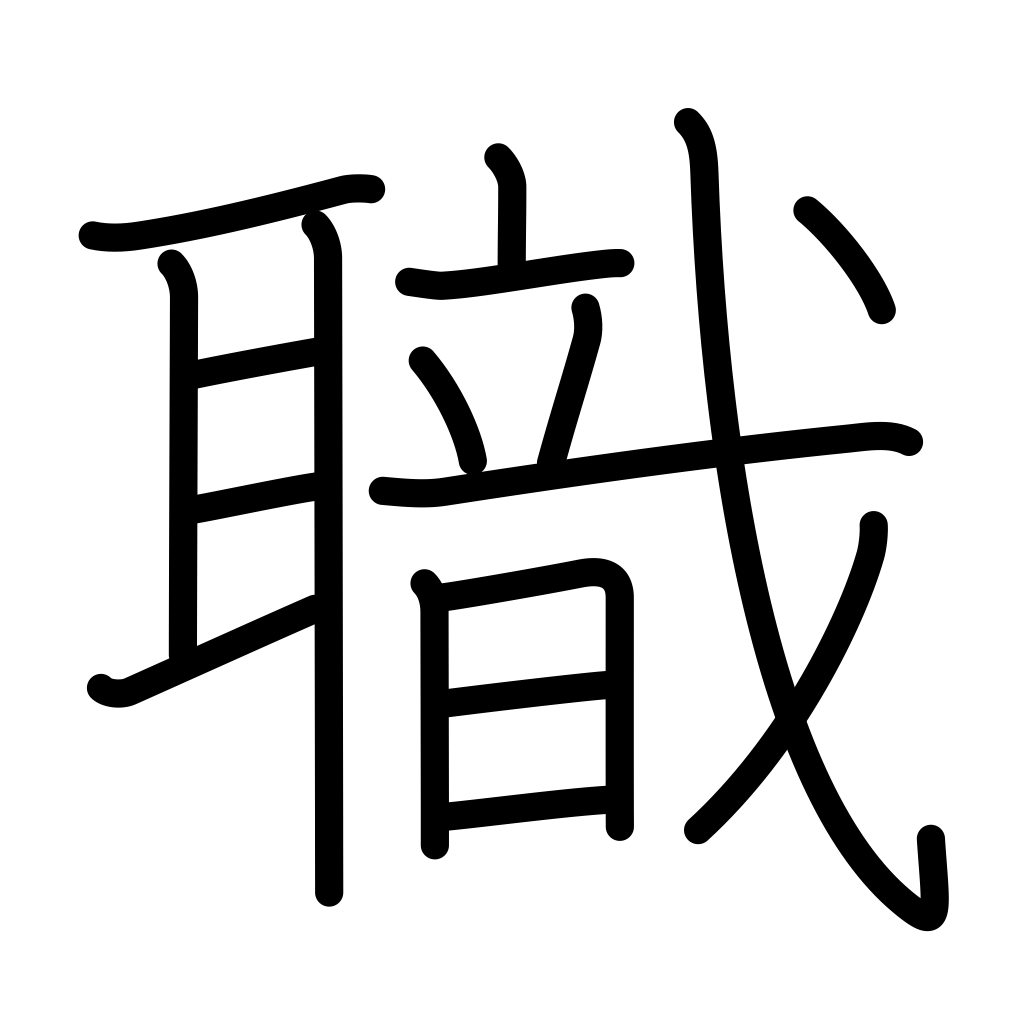
Meaning: post, employment, work